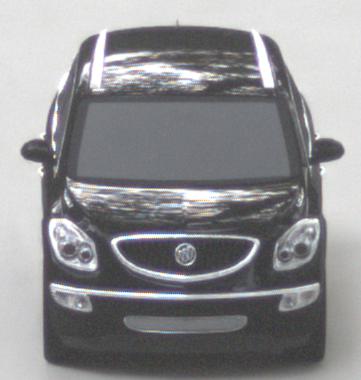
Make: Buick
Model: Enclave
Detailed model: GMT967
Model produced from: 2007
Model produced until: 2017
Doors: 5
Color: black
Road condition: dry road
Daytime: morning or afternoon
Contrast: low contrast